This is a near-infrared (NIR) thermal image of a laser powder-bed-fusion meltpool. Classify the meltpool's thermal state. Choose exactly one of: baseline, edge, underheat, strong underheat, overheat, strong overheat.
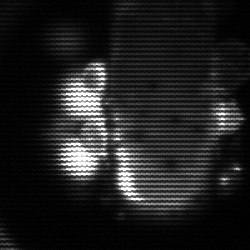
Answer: strong underheat